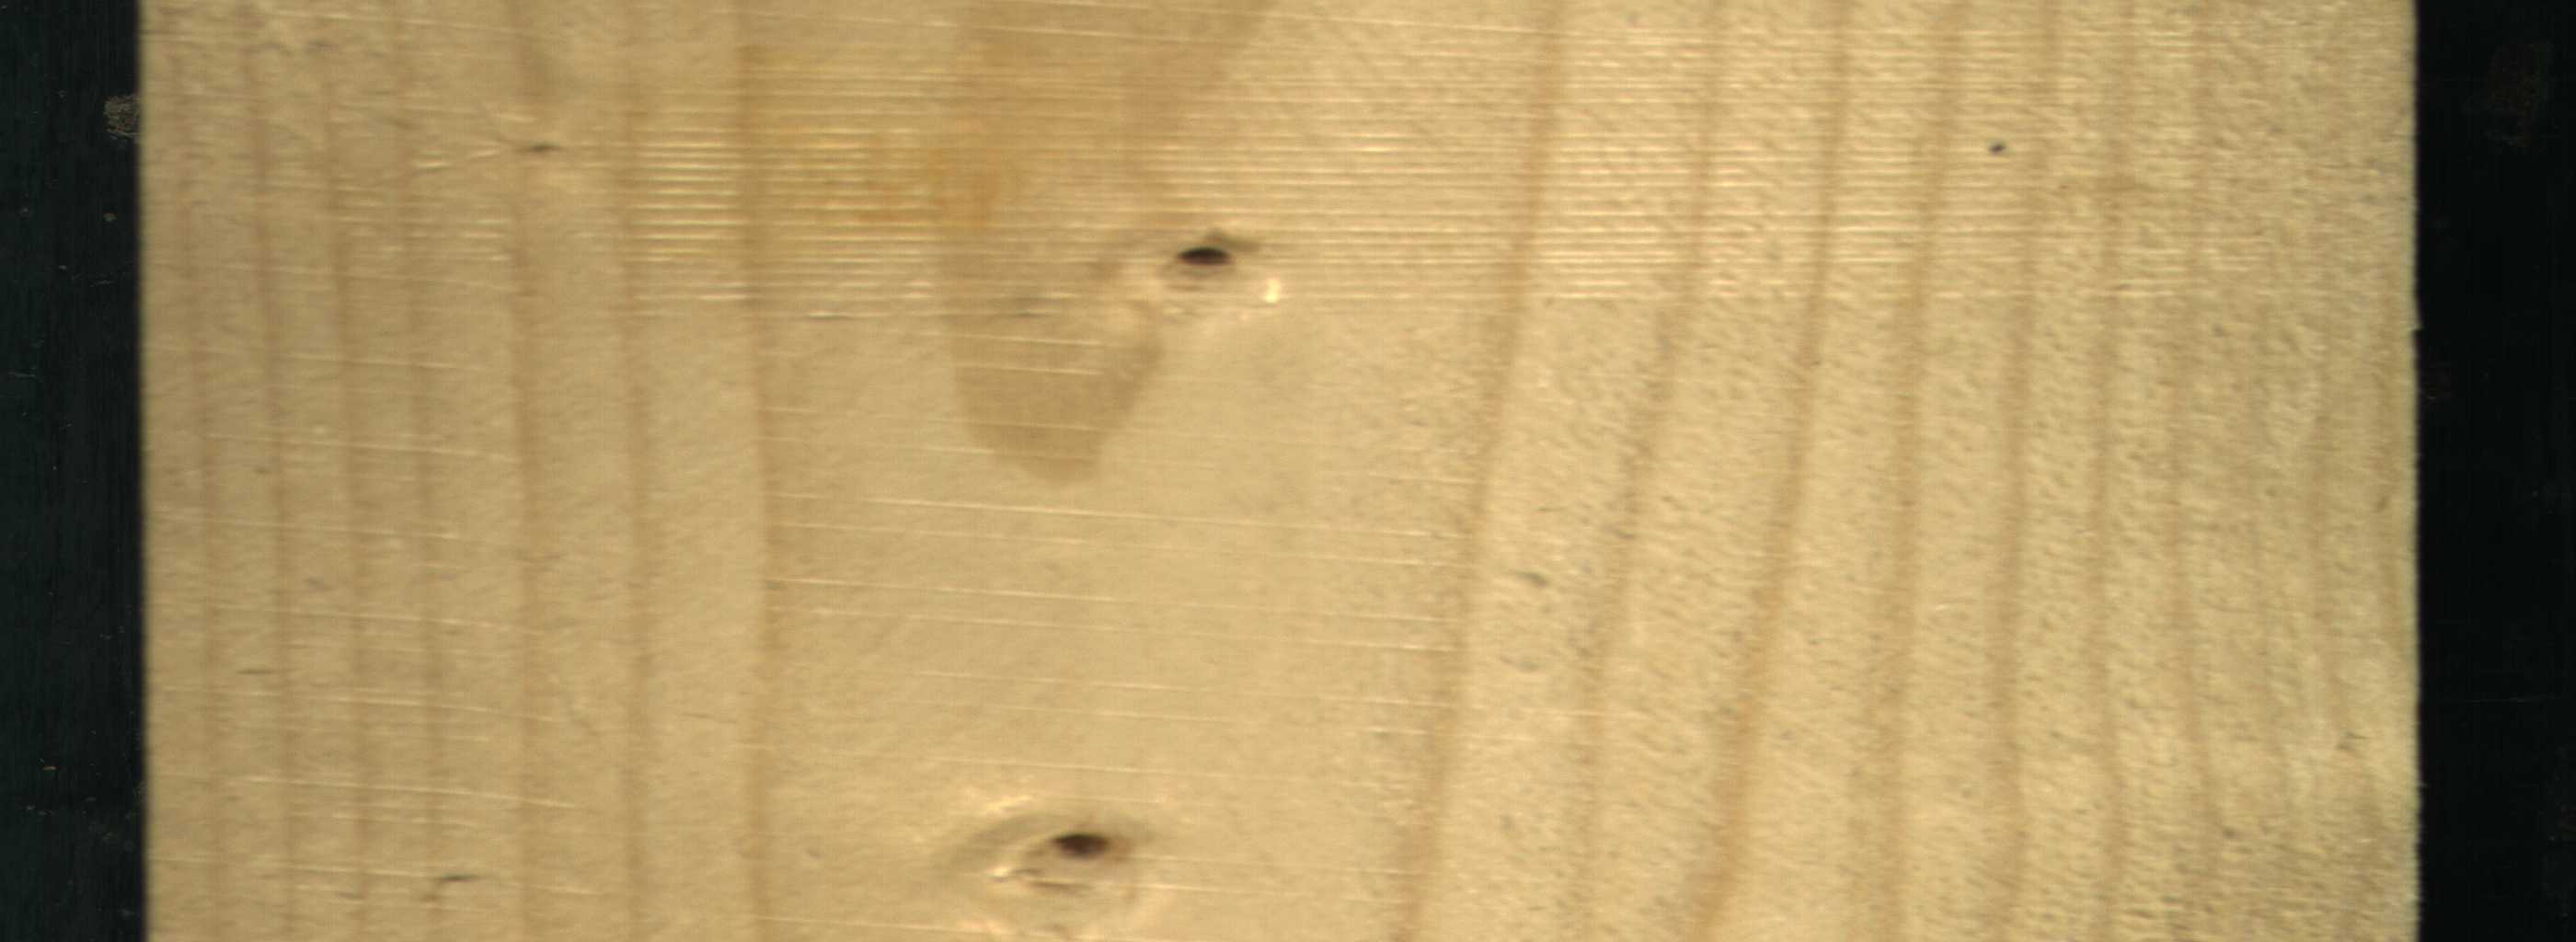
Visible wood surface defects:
Live_Knot
Live_Knot